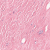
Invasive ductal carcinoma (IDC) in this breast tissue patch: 0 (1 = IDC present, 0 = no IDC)